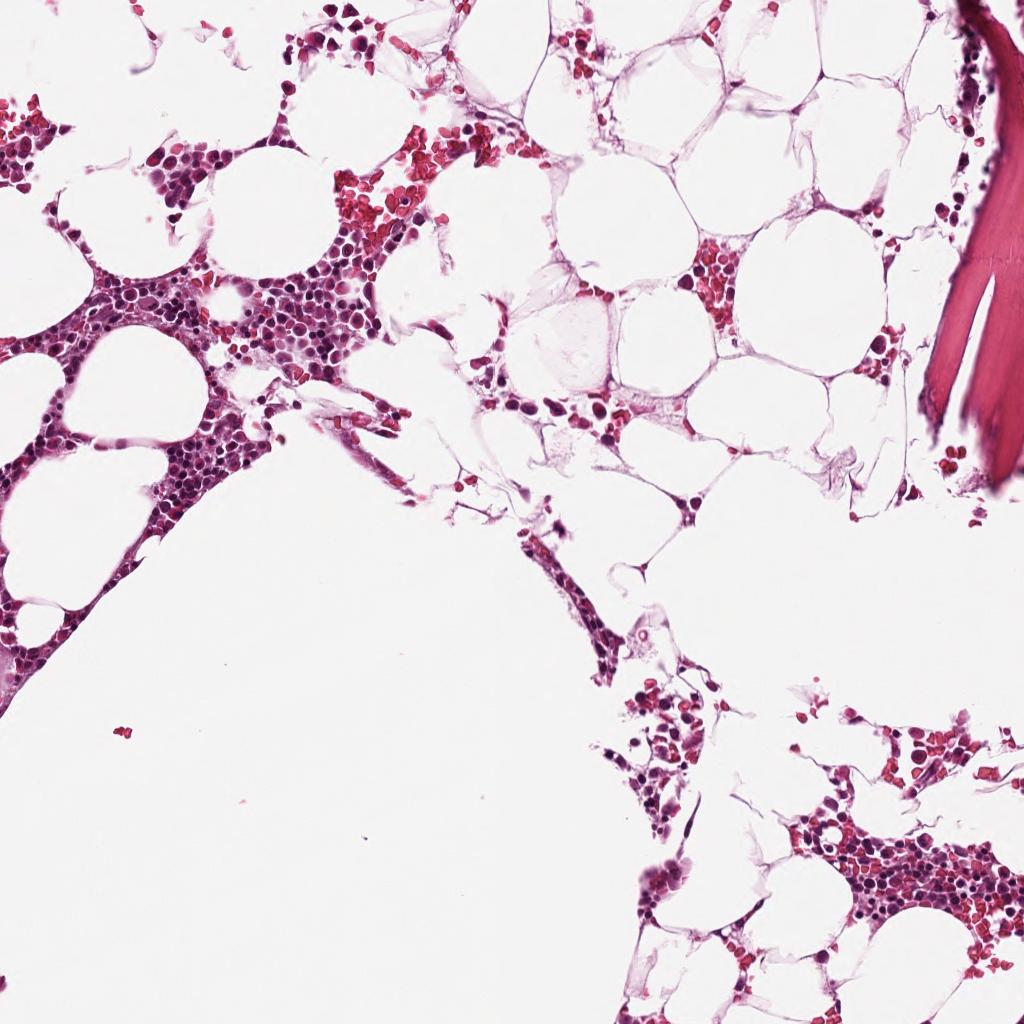
Label: Non-Tumor